Question: I need to draw a curve smoothly through N points with N>2 with Javascript. I am currently using the bezierCurveTo() within an html5 canvas object. I've invested a good deal of time into trying to find the best method of accomplishing this, and while Catmull-Rom Splines sound promising, I am unaware of a way to draw them as lines. I therefore am left with Poly-line Bezier curves and need to find all intermediate control points.
It took me relearning a good deal of math but I have a <URL> that I asked to get the bulk of the math for the control points.
I would also be open to the Catmull-Rom Splines but would need some help as to how I can convert them to lines on the canvas. I have found <URL> resource, but again am lost in applying it to my needs.
Heres an image created from my example link above illustrating how to replicate the control points:

Thank you very much for any help in advance!
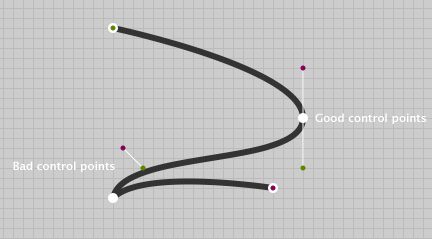
Answer: Original code:
'''
var a = new Array(points[p-1].x,points[p-1].y);
var b = new Array(points[p].x,points[p].y);
var c = new Array(points[p+1].x,points[p+1].y);
var delta_a = subtract_v(a, b);
var delta_c = subtract_v(c, b);
// Get vector (m) perpendicular bisector
var m = normalize_v( add_v( normalize_v(delta_a),normalize_v(delta_c) ) );
// Get ma and mc
var ma = normalize_v( subtract_v(delta_a,multiply_v(multiply_v(delta_a,m),m) ) );
var mc = normalize_v( subtract_v(delta_c,multiply_v(multiply_v(delta_c,m),m) ) );
// Get the coordinates
points[p].c2x = resolution( b[0] + ( (Math.sqrt( sqr(delta_a[0]) + sqr(delta_a[1]) ) / tightness) * ma[0] ) );
points[p].c2y = resolution( b[1] + ( (Math.sqrt( sqr(delta_a[0]) + sqr(delta_a[1]) ) / tightness) * ma[1] ) );
points[p+1].c1x = resolution( b[0] + ( (Math.sqrt( sqr(delta_c[0]) + sqr(delta_c[1]) ) / tightness) * mc[0] ) );
points[p+1].c1y = resolution( b[1] + ( (Math.sqrt( sqr(delta_c[0]) + sqr(delta_c[1]) ) / tightness) * mc[1] ) );
'''
I have no idea what "Get ma and mc" is supposed to do here. What you need is a vector orthogonal to the angle bisector ('m'), and its negative.

So this should be fine:
'''
var delta_a = subtract_v(b, a); // note that we're calculating AB instead of BA
var delta_c = subtract_v(c, b);
// Get an orthogonal to the angle bisector
var m = normalize_v( add_v( normalize_v(delta_a),normalize_v(delta_c) ) );
var ma = [-m[0],-m[1]];
var mc = m;
'''
Also make sure to remove the 'resolution()' for your control points.
You should also add a fallback for edge cases (for example, 'A==B' or 'A==C', in which case your script will throw an exception, trying to normalize the 0 vector)